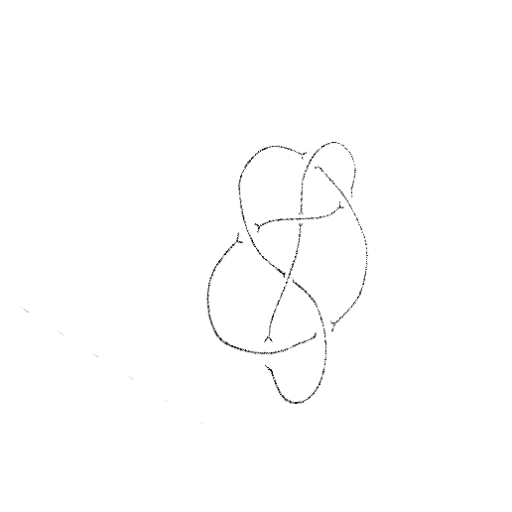
Crossing number: 7